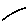
Label: line